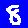
Digit: 8